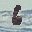
Label: 6